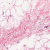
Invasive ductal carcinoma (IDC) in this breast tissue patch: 0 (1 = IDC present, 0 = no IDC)